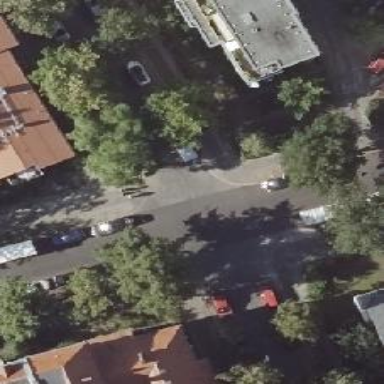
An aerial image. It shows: Residential road with asphalt surface and sidewalks on both sides. There is parallel on-street parking available on both sides of the road.